Система из двух жестко соединенных цилиндров радиуса $R$ и массой $m=2~кг$ каждый находится в горизонтальном желобе с гладкими стенками (см. рисунок).  Коэффициент трения правого цилиндра о поверхность $\mu_{1}=0.3$, а левого — $\mu_{2}=0.1$. Цилиндры можно тащить за нить, прикрепляемую к одному из колец на их внешней стороне.
В какую сторону легче сдвинуть эту систему, прикладывая горизонтальную силу к нити, направленной вдоль линии, соединяющей центры цилиндров?
Найдите минимальные горизонтальные силы $F_{A}$ и $F_{B}$, необходимые для того, чтобы сдвинуть систему вправо и влево соответственно.
Можно ли эту систему сдвинуть влево или вправо, потянув ее за нить в горизонтальном направлении с силой $T=0.7~Н$? Ответ обоснуйте.
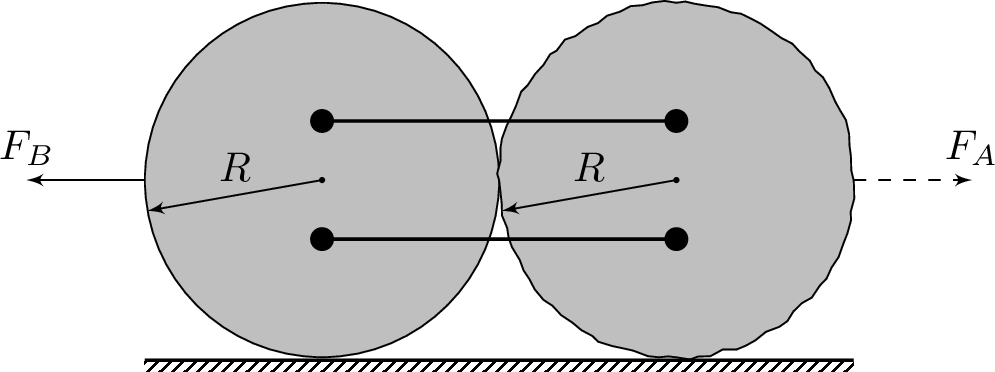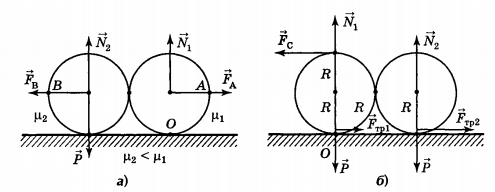
В какую сторону легче сдвинуть эту систему, прикладывая горизонтальную силу к нити, направленной вдоль линии, соединяющей центры цилиндров?
Решение: Пусть на систему действует сила $F_{A}$ (см. рисунок $a$).  Запишем равенство моментов сил относительно точки $O$:$$F_{A} R+N_{2} \cdot 2 R=P \cdot 2 R, \qquad (1)$$где $P=m g$, a $R$ и $2 R$ — «плечи» соответствующих сил. Из условия равновесия получаем еще два уравнения: $$\begin{gathered}N_{1}+N_{2}=2 P, \qquad (2)\\F_{A}=\mu_{1} N_{1}+\mu_{2} N_{2}. \qquad (3)\end{gathered}$$Решая систему $(1)-(3)$, находим$$F_{A}=\frac{2 P\left(\mu_{1}+\mu_{2}\right)}{2-\left(\mu_{1}-\mu_{2}\right)} \approx 0.89~Н.$$Аналогичным образом найдем$$F_{B}=\frac{2 P\left(\mu_{1}+\mu_{2}\right)}{2+\left(\mu_{1}-\mu_{2}\right)} \approx 0.72~Н.$$Из $(1)$ видно, что если увеличить «плечо» горизонтальной силы, то это приведет к уменьшению силы реакции опоры $N_{2}$ и, следовательно, к уменьшению силы трения. Приложим горизонтальную силу $F_{C}$ в точке $C$ (см. рисунок $б$). Тогда уравнение $(1)$ запишется в виде$$F_{C} \cdot 2 R+N_{2} \cdot 2 R=P \cdot 2 R.$$Решая полученную систему, находим$$F_{C}=\frac{P\left(\mu_{1}+\mu_{2}\right)}{1+\left(\mu_{1}-\mu_{2}\right)}=\frac{P}{3} \approx 0.67~Н.$$Значит, с помощью $T=0.7~Н$ систему сдвинуть можно.
Ответ: Влево.

Найдите минимальные горизонтальные силы $F_{A}$ и $F_{B}$, необходимые для того, чтобы сдвинуть систему вправо и влево соответственно.
Ответ: $$F_{A}=\frac{2 P\left(\mu_{1}+\mu_{2}\right)}{2-\left(\mu_{1}-\mu_{2}\right)} \approx 0.89~Н.$$$$F_{B}=\frac{2 P\left(\mu_{1}+\mu_{2}\right)}{2+\left(\mu_{1}-\mu_{2}\right)} \approx 0.72~Н.$$

Можно ли эту систему сдвинуть влево или вправо, потянув ее за нить в горизонтальном направлении с силой $T=0.7~Н$? Ответ обоснуйте.
Ответ: $$F_{C}=\frac{P\left(\mu_{1}+\mu_{2}\right)}{1+\left(\mu_{1}-\mu_{2}\right)}=\frac{P}{3} \approx 0.67~Н.$$Значит, с помощью $T=0.7~Н$ систему сдвинуть можно.
Темы:
T, Механика, Динамика, Движение связанных тел, Всероссийские, Трение